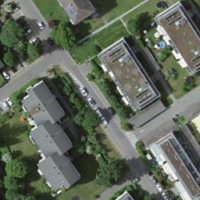
EUNIS habitat code: 54
Species observed at this site:
Cardamine pratensis